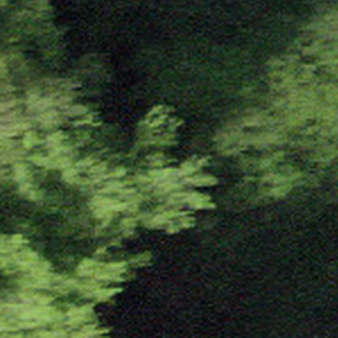
Label: other